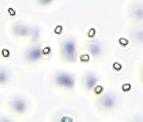
Label: Phaeocystis